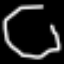
Label: octagon